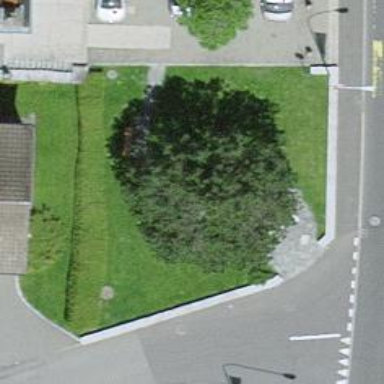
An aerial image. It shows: Concrete bench.